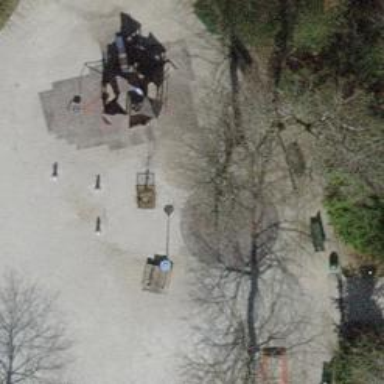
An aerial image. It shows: Playground featuring climbing frame.